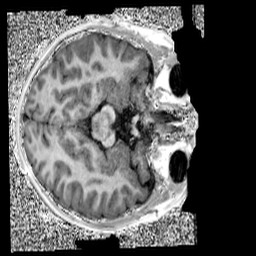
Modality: UNIT1
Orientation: axial
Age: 9
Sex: male
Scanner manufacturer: siemens
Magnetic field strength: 3 T
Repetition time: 4 s
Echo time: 0.00299 s